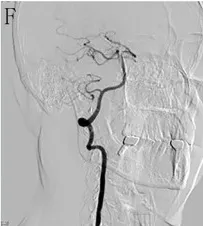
Perioperative neuroimages of Case 13. , anteroposterior view.
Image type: radiology (x_ray)